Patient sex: M
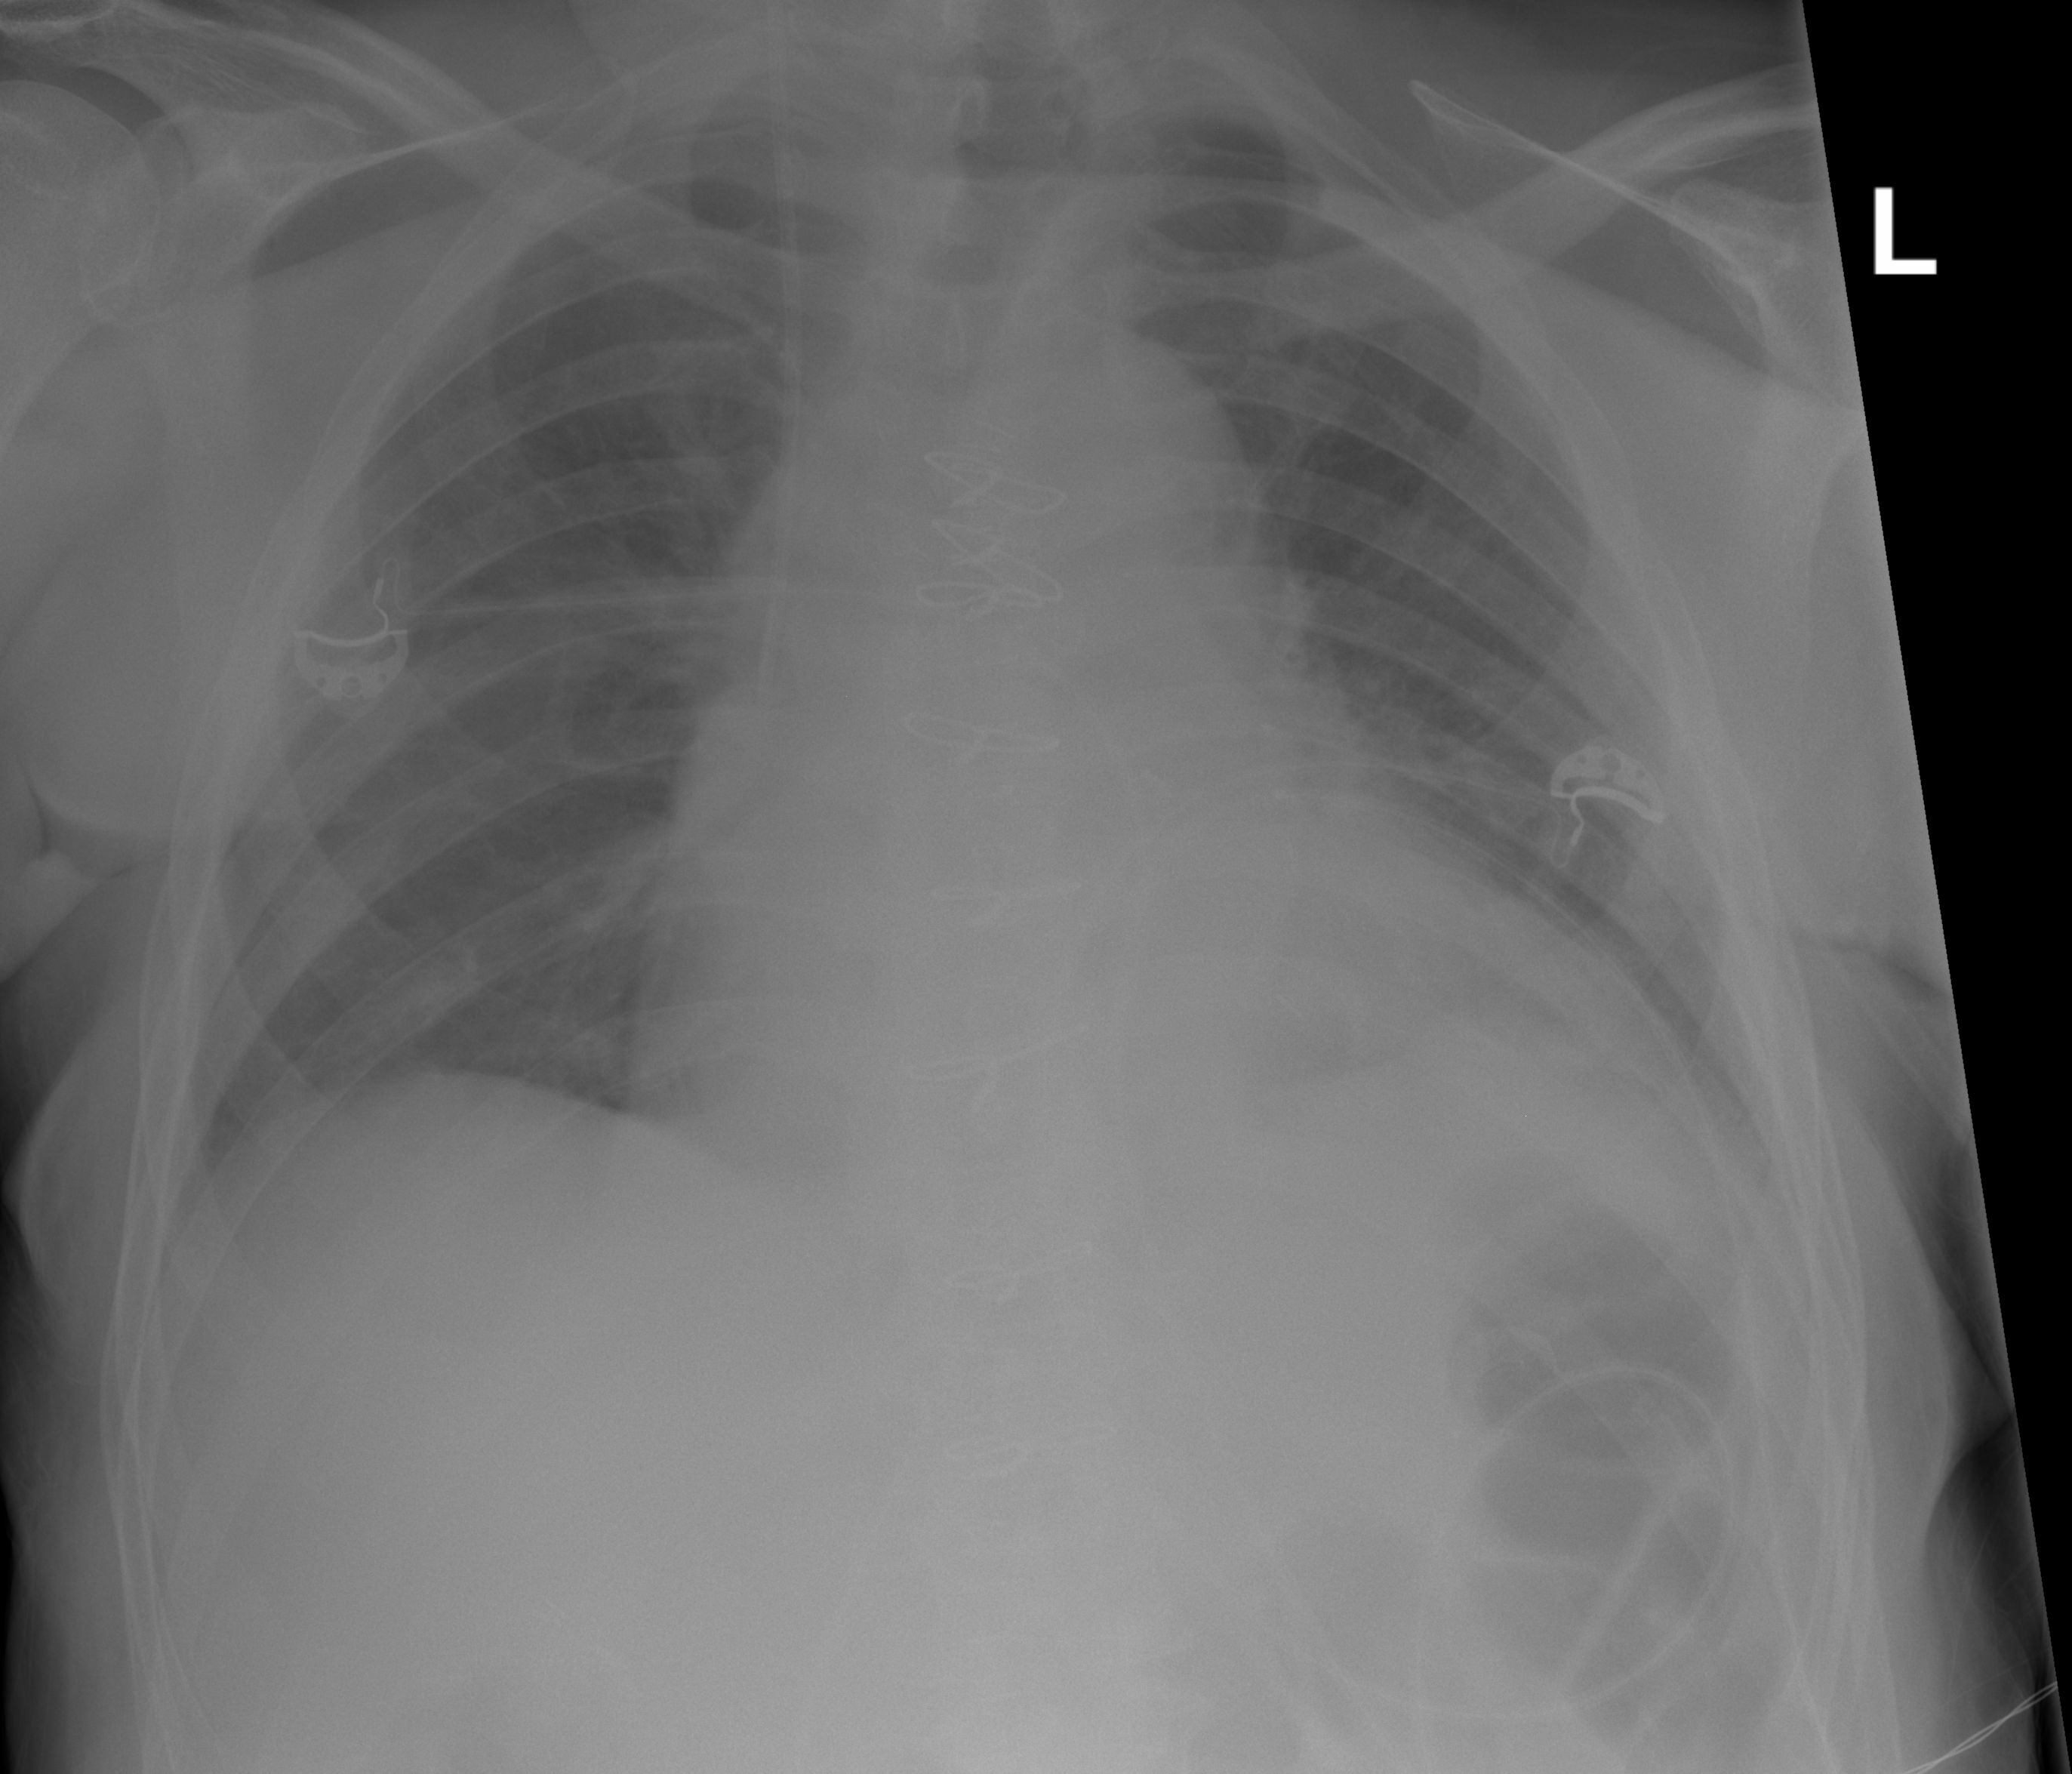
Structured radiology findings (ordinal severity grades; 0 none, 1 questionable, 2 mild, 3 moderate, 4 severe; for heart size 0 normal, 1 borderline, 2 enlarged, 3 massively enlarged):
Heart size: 2
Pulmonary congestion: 2
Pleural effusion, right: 0
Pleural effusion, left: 1
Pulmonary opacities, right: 0
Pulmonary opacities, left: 0
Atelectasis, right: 0
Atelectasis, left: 2